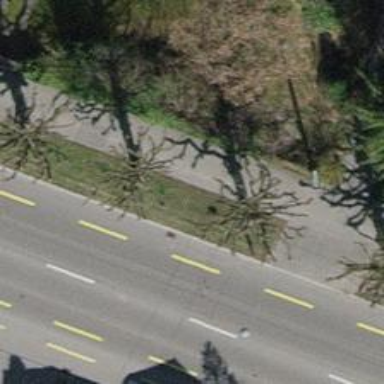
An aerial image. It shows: Tree-lined avenue.